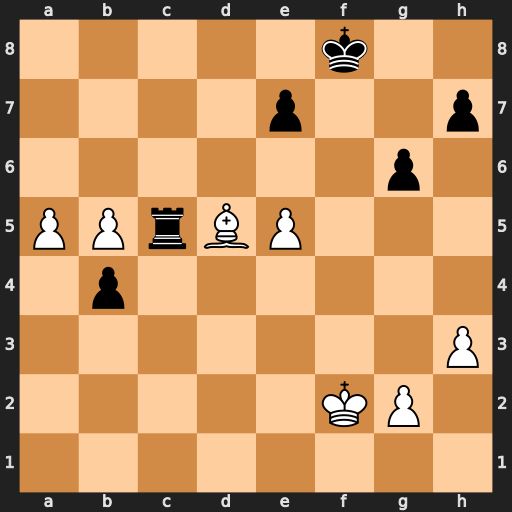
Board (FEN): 5k2/4p2p/6p1/PPrBP3/1p6/7P/5KP1/8
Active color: w
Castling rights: -
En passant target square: -
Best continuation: a6 Rxb5 a7